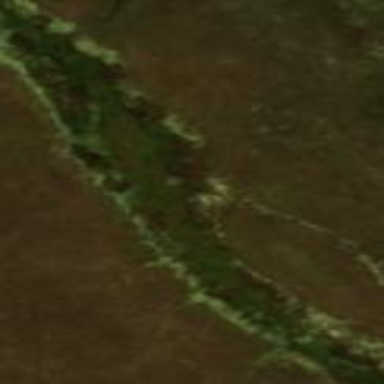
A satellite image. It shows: Wetland area.